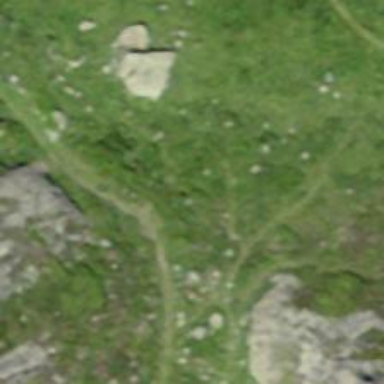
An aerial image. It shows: Path.